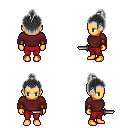
a pixel art fantasy rpg character, female body template, human, tanned skin, maroon long-sleeve shirt, red pants, gray short topknot hairstyle, cloth bracers, dagger, four views (front, back, left, right), 2x2 character sprite sheet, small pixel art, hard edges, no anti-aliasing